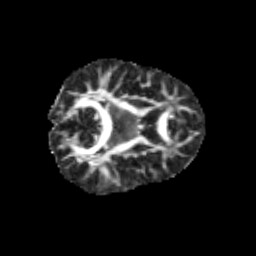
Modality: FA
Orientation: axial
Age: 9
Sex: female
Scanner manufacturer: siemens
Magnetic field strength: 3 T
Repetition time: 3.8 s
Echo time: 0.07 s